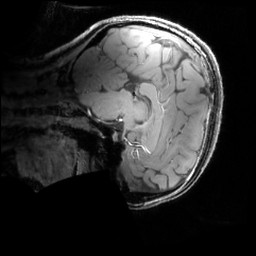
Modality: MP2RAGE
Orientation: sagittal
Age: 29
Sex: female
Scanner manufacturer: siemens
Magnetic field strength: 6.98 T
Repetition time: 6 s
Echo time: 0.00283 s